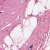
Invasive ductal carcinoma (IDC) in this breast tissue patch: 0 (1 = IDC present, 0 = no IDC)